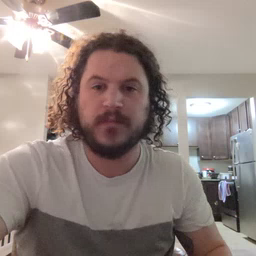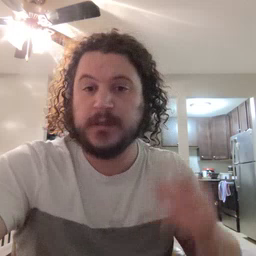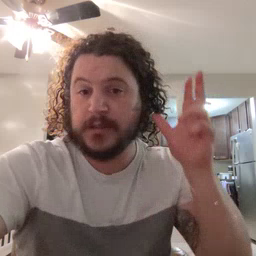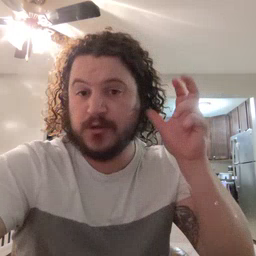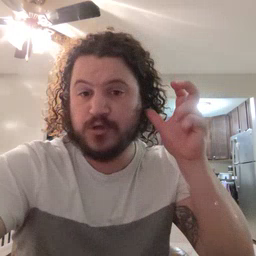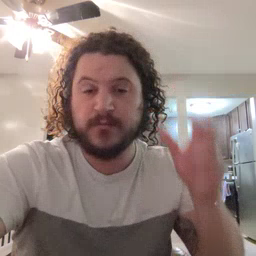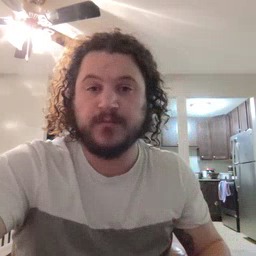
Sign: hear